Brain MRI, t2w sequence, axial 2D slice.
Patient: age 55, sex M, weight 98 kg, height 1.98 m
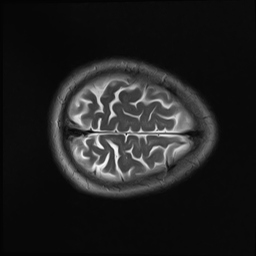